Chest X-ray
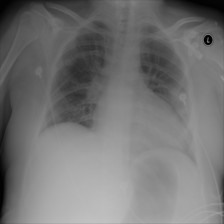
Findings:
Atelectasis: negative
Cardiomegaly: negative
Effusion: negative
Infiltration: negative
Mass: negative
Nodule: negative
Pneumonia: negative
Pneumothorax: negative
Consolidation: negative
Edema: negative
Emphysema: negative
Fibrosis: negative
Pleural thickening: negative
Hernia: negative